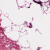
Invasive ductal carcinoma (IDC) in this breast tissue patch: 0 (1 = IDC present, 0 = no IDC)